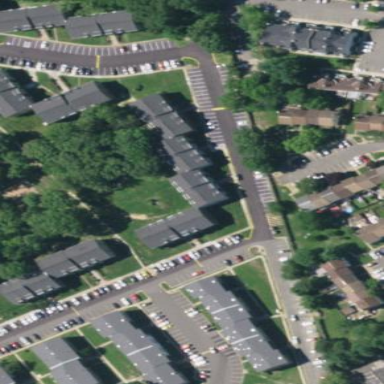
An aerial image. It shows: Residential building.